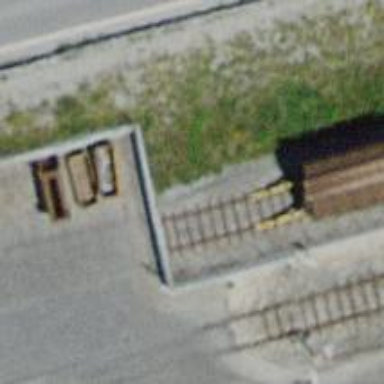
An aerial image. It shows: Railway buffer stop.